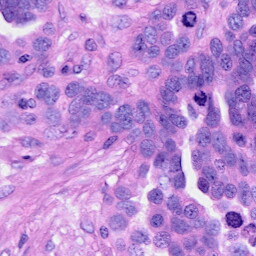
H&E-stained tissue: Ovarian